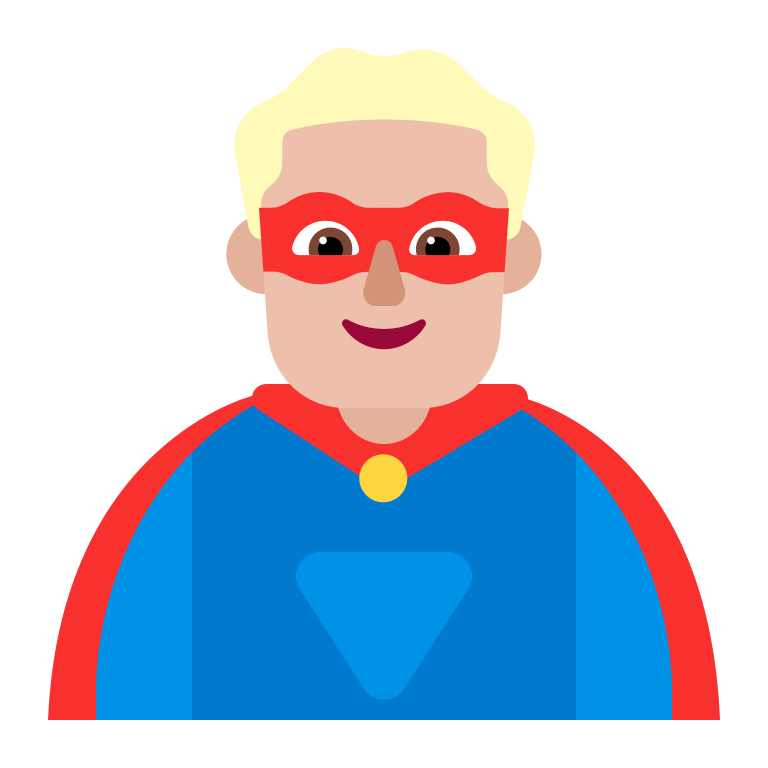
man superhero flat  light